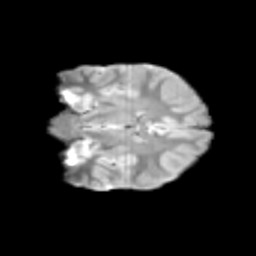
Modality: T2w
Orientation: coronal
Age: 12
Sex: male
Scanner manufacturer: siemens
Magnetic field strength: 3 T
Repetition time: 3.8 s
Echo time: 0.07 s